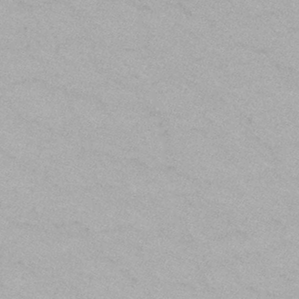
Label: frost